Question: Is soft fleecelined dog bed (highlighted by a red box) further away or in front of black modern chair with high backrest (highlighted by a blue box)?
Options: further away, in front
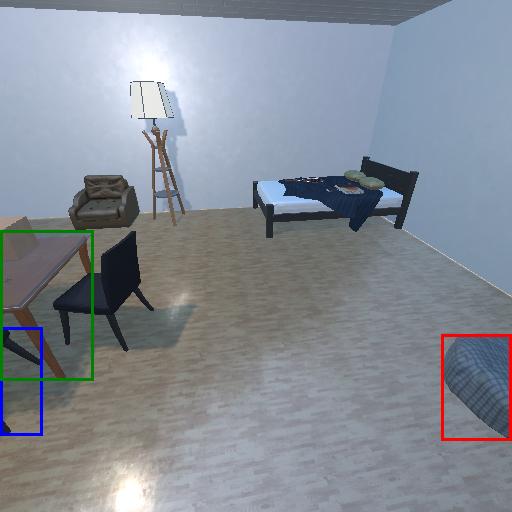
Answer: further away